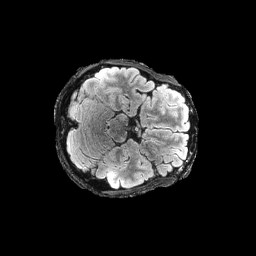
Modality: FLAIR
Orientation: axial
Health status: ill
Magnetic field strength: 3 T